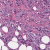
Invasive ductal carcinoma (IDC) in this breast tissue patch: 1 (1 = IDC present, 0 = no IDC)